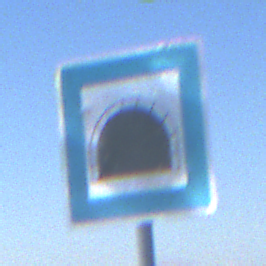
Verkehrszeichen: Tunnel
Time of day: MorningAfternoon
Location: Outdoor (Nature)
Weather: PartlyCloudy
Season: NotSpecified
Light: Natural